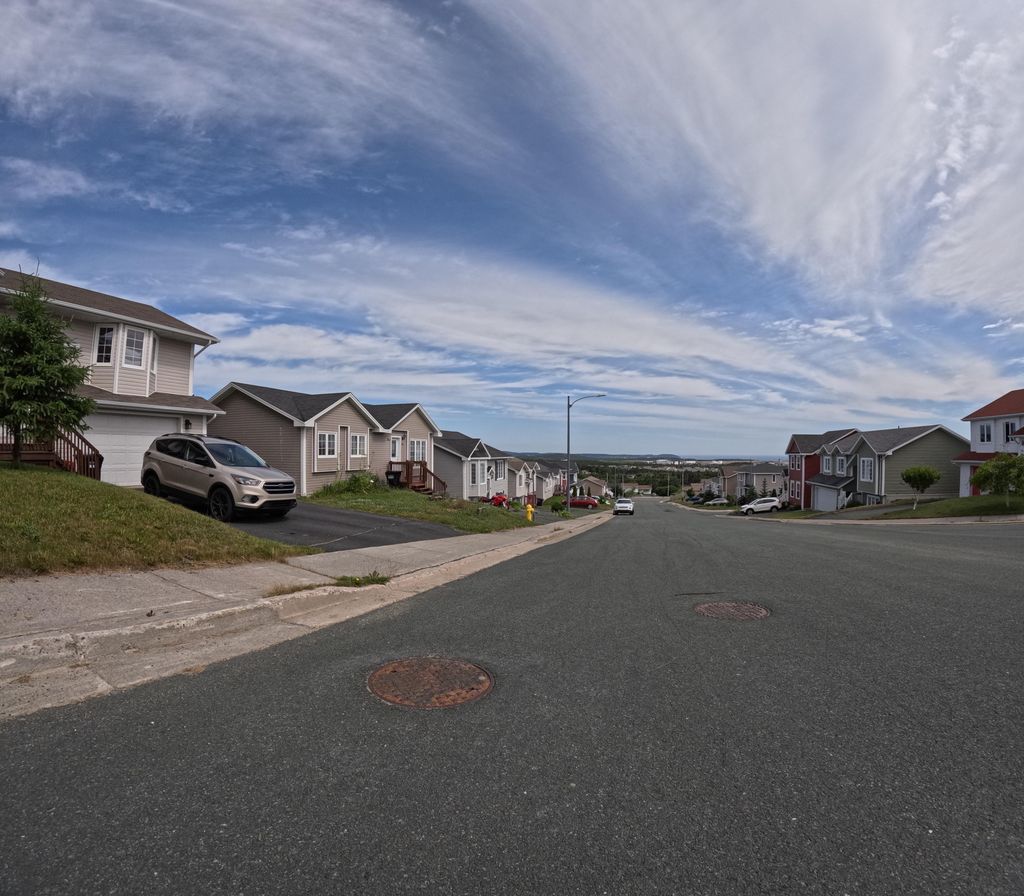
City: st_johns